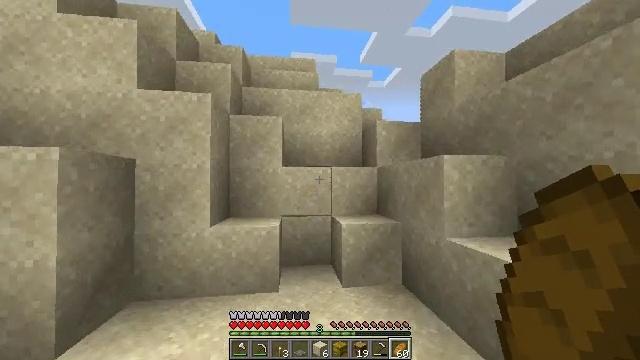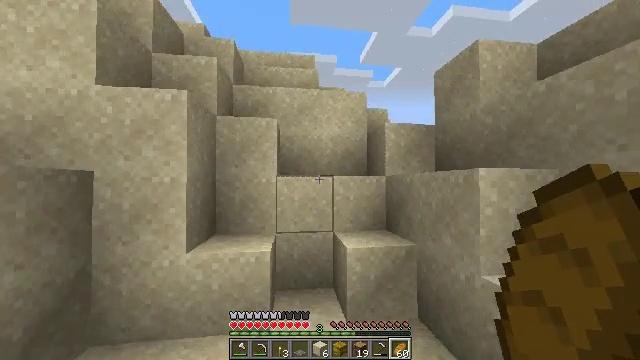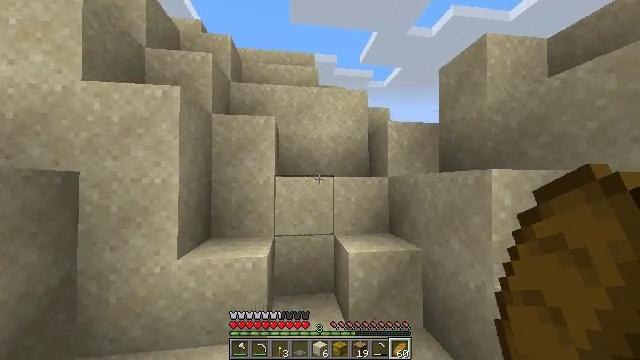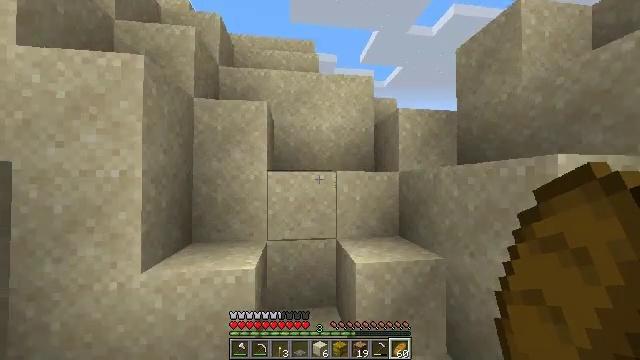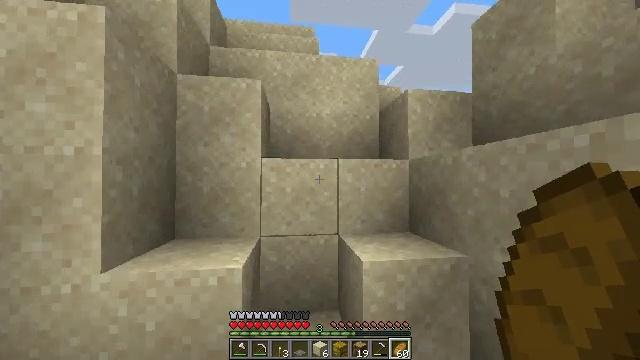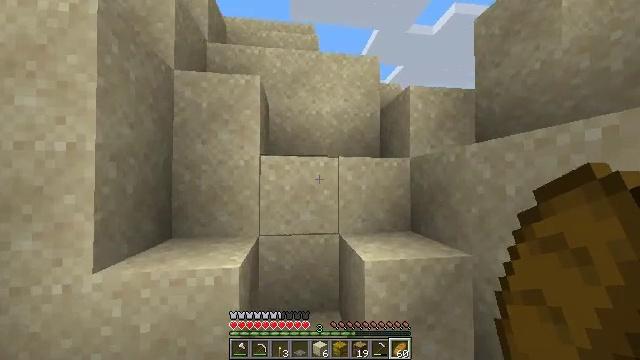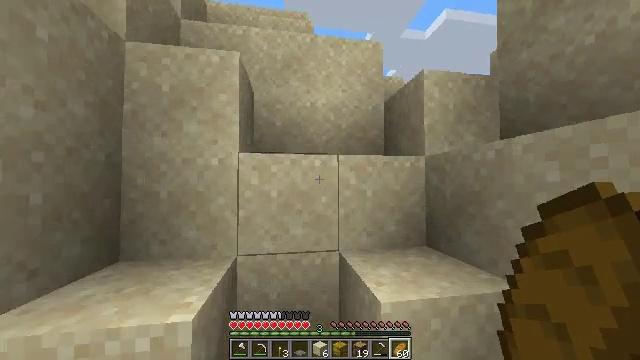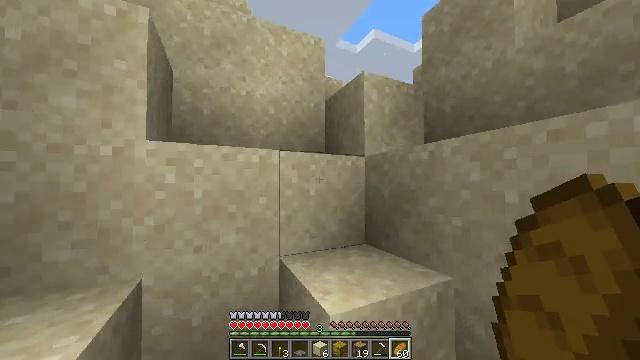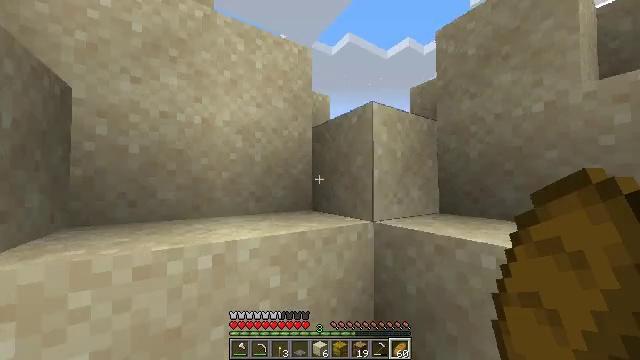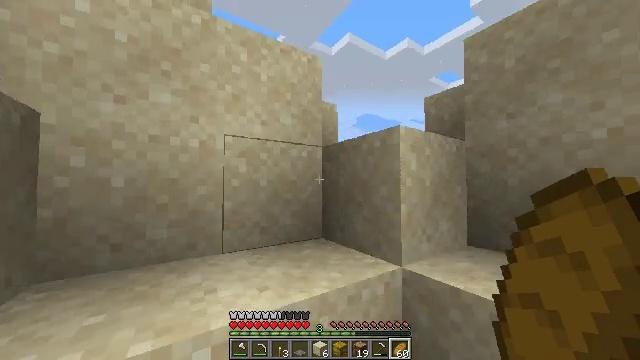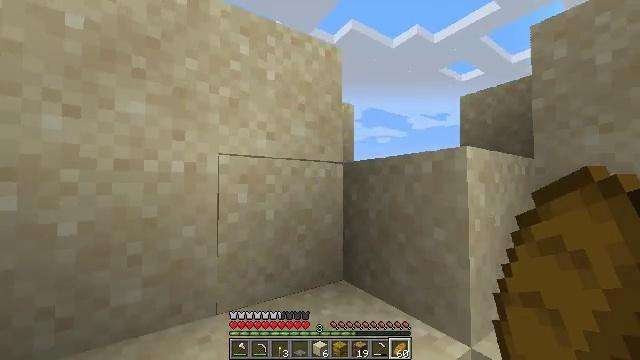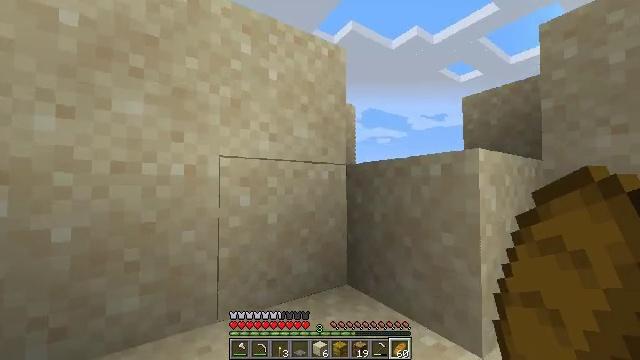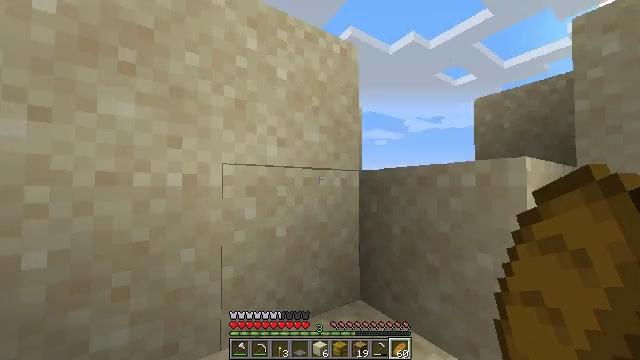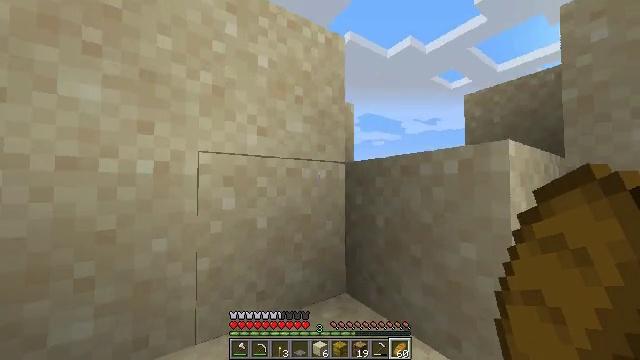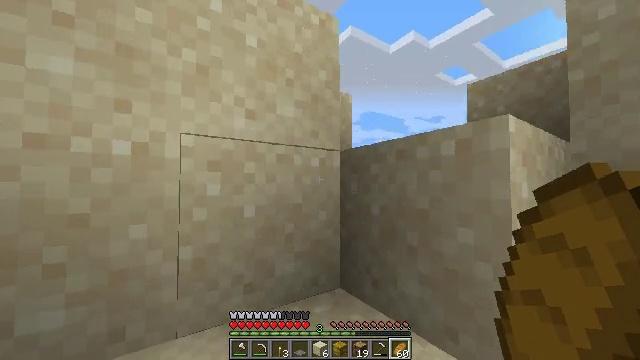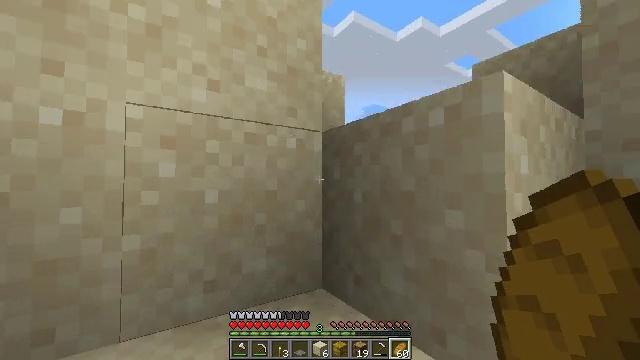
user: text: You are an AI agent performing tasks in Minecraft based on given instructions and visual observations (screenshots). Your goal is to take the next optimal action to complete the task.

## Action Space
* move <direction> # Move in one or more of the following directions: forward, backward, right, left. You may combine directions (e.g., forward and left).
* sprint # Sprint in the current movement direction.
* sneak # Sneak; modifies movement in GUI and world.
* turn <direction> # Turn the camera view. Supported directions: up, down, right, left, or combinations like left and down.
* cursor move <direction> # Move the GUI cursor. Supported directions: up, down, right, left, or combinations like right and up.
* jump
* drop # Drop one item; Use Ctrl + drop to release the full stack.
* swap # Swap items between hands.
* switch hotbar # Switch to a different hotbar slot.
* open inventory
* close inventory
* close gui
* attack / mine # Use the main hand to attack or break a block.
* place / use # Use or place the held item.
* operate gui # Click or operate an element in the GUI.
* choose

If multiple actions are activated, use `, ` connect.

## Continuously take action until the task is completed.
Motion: motion action
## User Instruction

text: Mine the brewing stand from your base.
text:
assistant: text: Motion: move forward, sprint, jump
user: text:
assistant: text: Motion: move forward, sprint, jump
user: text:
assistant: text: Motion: move forward, sprint, jump
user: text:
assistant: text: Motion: move forward, sprint, jump
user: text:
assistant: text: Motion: move forward, sprint, jump
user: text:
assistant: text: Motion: move forward, sprint, turn right, jump
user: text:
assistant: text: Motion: move forward, sprint, turn right, jump
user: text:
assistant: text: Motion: move forward, sprint, turn right, jump
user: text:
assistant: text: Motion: move forward, sprint, jump
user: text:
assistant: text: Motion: move forward, sprint, jump
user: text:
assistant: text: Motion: move forward and move right, sprint, jump
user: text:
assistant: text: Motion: move forward and move right, sprint, jump
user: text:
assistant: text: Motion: move forward and move right, sprint, jump
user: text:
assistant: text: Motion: move forward and move right, sprint, jump
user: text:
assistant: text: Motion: move forward and move right, sprint, jump
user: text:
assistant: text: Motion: move forward and move right, sprint, jump
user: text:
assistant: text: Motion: move forward, sprint, jump
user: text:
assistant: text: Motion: move forward, sprint, jump
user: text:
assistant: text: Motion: move forward, sprint, jump
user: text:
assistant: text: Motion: move forward, sprint, jump
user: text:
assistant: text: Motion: move forward, sprint, turn right and down, jump
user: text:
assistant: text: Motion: move forward, sprint, turn right and down, jump
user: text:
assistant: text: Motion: move forward, sprint, turn right and down, jump
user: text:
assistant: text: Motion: move forward, sprint, jump
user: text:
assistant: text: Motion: move forward, sprint, jump
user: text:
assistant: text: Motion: move forward, sprint, jump
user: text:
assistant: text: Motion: move forward, sprint, jump
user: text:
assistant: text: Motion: move forward and move left, sprint, jump
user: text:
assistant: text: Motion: move forward and move left, sprint, turn left and down, jump
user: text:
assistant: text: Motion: move forward and move left, sprint, jump